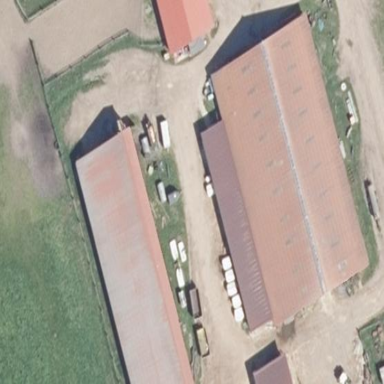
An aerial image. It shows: Gabled roof on farm auxiliary building.